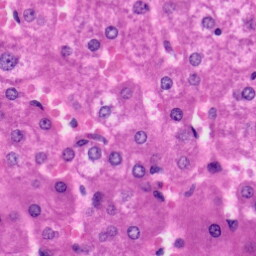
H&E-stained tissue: Liver